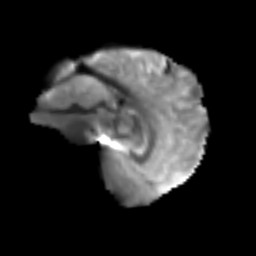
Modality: T2w
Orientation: sagittal
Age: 49
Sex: male
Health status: ill
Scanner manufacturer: siemens
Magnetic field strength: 3 T
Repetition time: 8.7 s
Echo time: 0.11 s